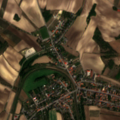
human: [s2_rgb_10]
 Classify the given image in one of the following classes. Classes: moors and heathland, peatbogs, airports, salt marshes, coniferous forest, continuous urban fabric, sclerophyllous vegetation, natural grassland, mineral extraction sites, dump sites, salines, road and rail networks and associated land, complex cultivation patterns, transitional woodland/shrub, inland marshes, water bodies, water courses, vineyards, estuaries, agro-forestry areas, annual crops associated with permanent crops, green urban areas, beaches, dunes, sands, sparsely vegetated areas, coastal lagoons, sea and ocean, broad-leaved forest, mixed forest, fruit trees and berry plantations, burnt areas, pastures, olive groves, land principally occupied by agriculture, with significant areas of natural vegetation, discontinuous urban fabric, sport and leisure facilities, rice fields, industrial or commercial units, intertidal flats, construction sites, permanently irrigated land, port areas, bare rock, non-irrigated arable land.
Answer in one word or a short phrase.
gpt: discontinuous urban fabric, non-irrigated arable land, land principally occupied by agriculture, with significant areas of natural vegetation